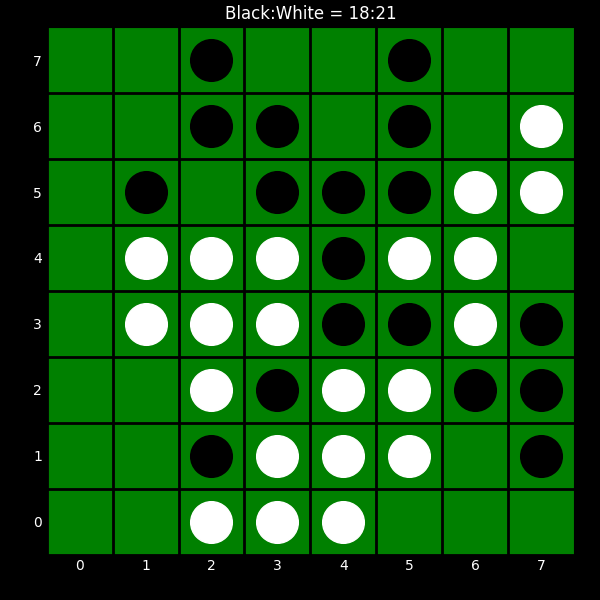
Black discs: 18
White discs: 21